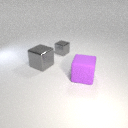
large purple rubber cube in front of small gray metal cube